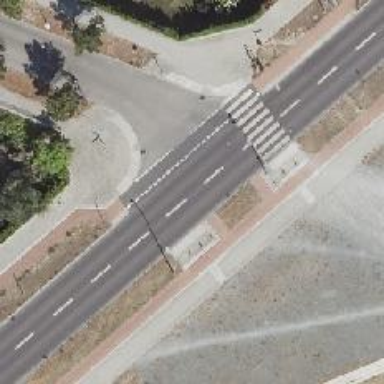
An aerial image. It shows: Cycleway road with separate sidewalk.